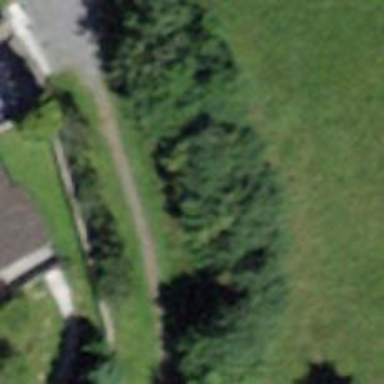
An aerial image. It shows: Gravel footway.